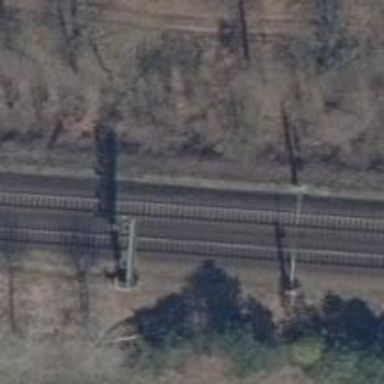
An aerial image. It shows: Railway signal.